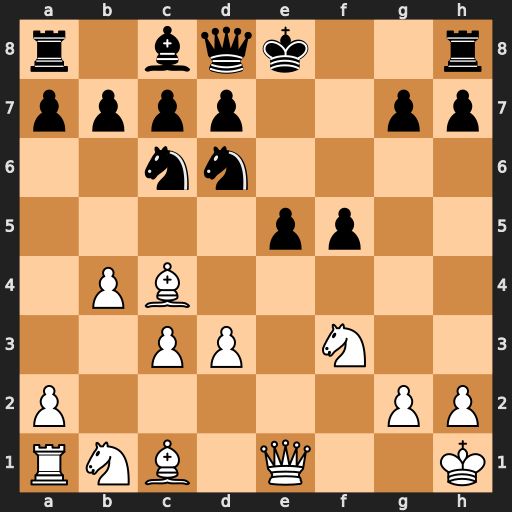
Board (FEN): r1bqk2r/pppp2pp/2nn4/4pp2/1PB5/2PP1N2/P5PP/RNB1Q2K
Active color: w
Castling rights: kq
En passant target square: -
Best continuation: Bg5 Ne7 Qxe5 Nf7 Qxg7